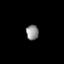
Tissue: lung
Cell type: Epithelial cells
Senescence score: 0.1727
Nuclear area (px): 185
Mean DAPI intensity: 141.146